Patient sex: M
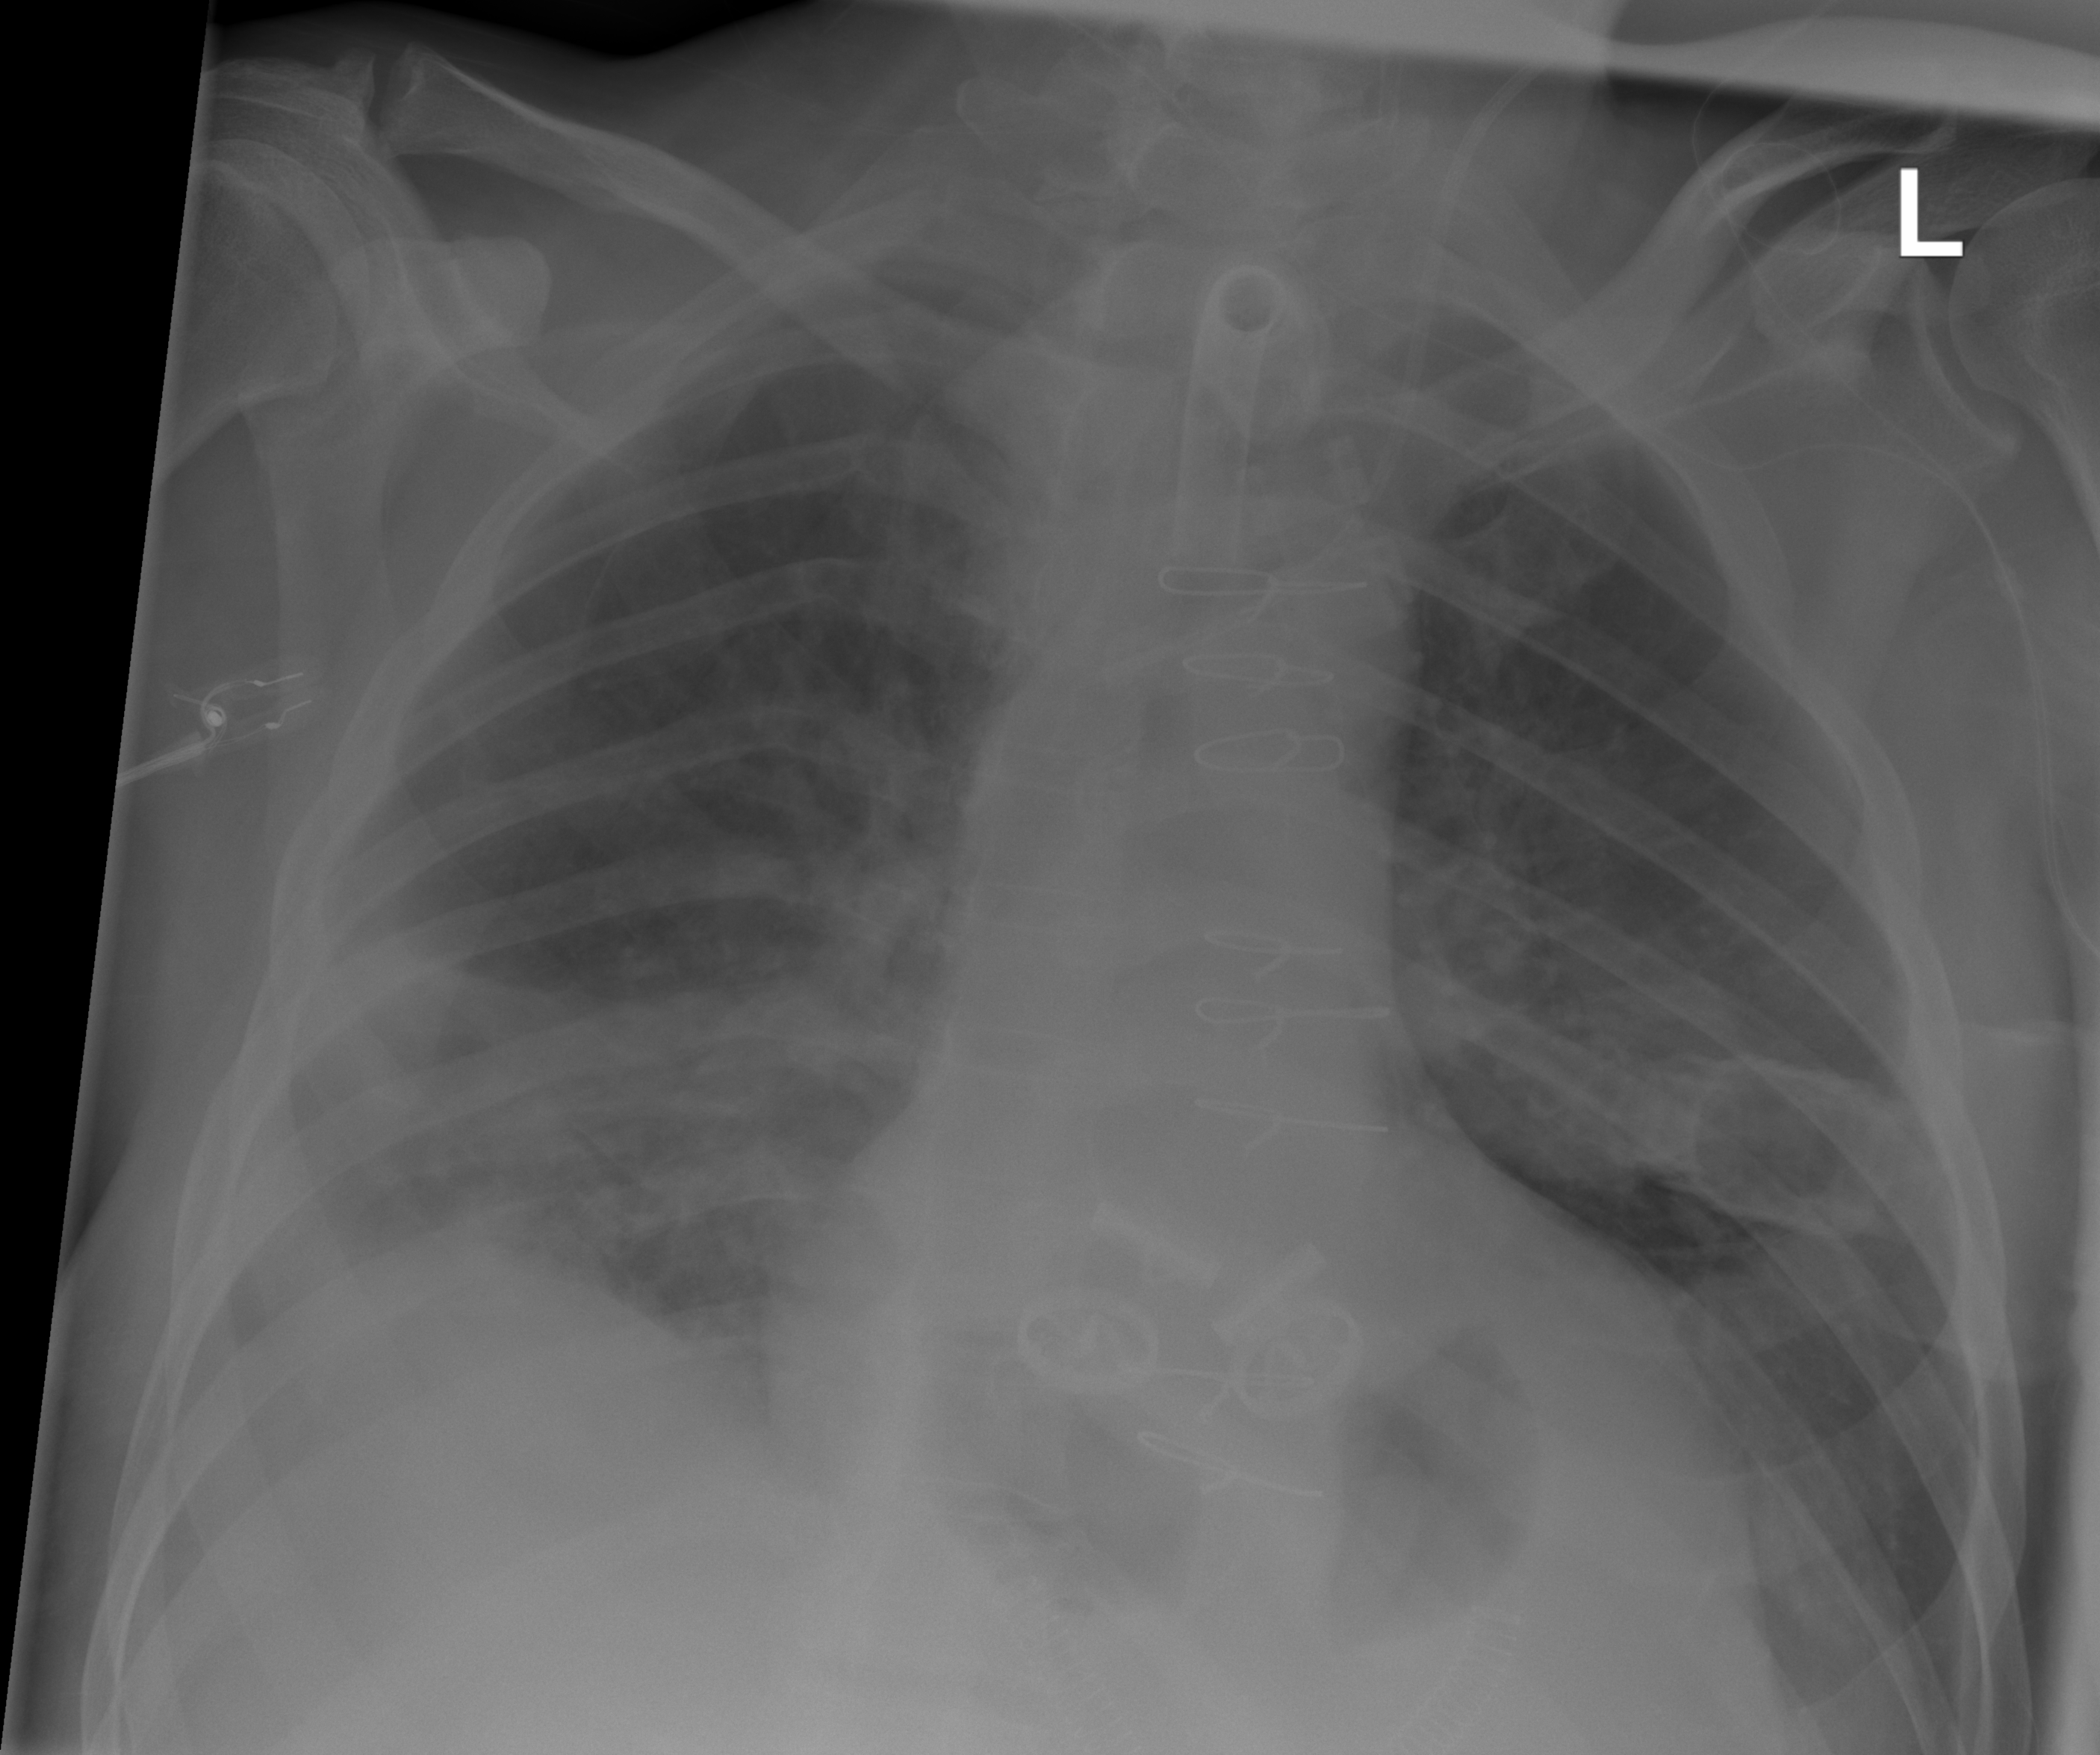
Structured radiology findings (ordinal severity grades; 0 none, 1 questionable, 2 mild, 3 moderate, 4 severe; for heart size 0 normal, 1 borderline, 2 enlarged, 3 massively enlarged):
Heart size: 1
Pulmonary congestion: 2
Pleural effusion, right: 2
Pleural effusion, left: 2
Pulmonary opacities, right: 2
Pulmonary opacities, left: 0
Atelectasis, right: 2
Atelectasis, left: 0